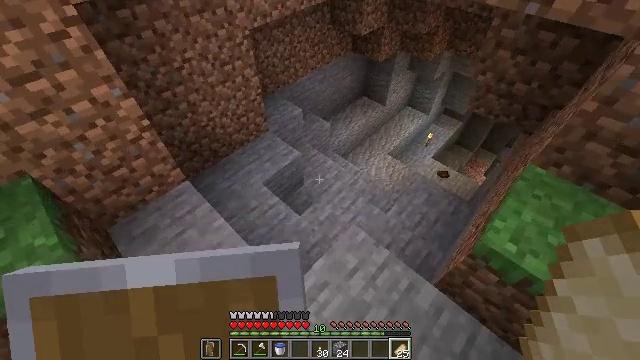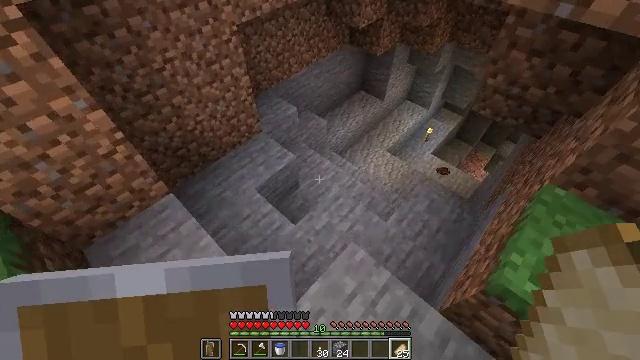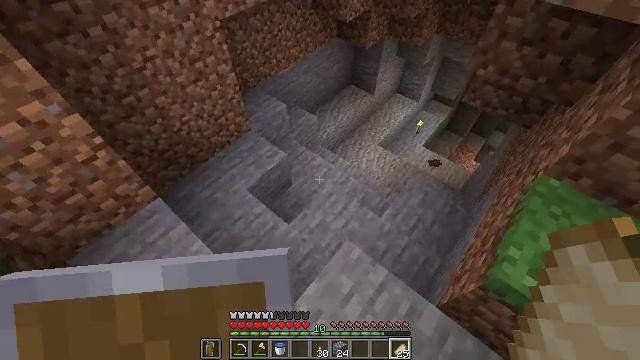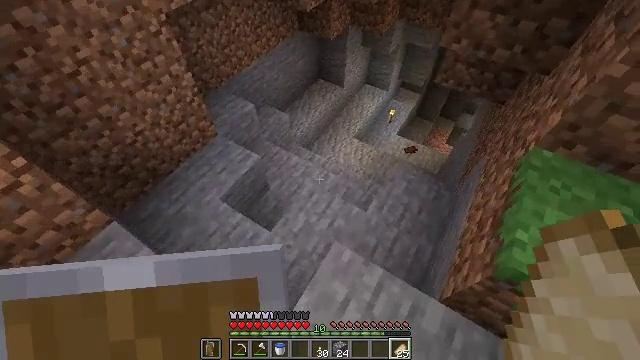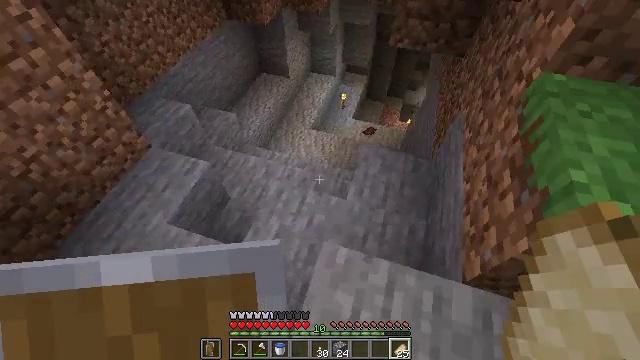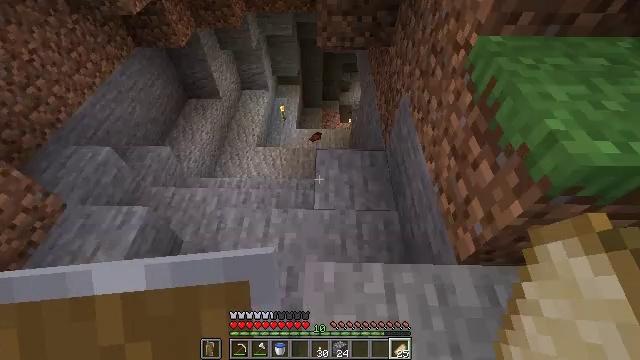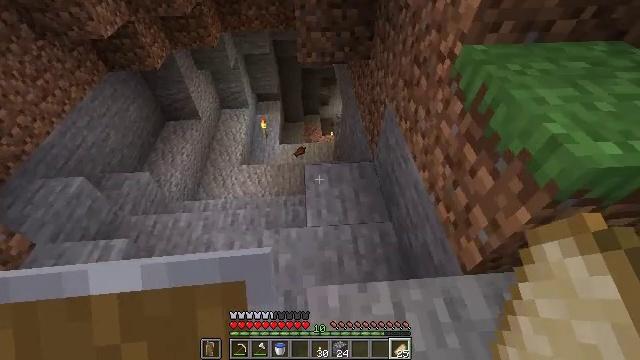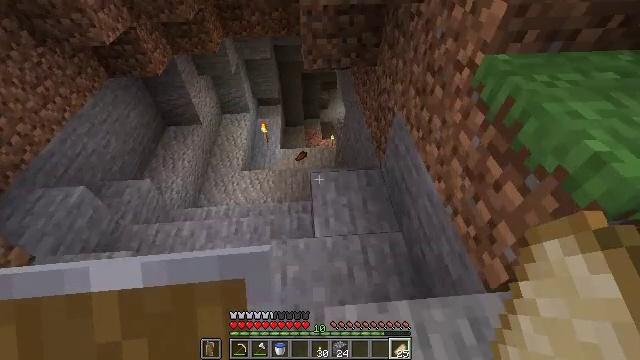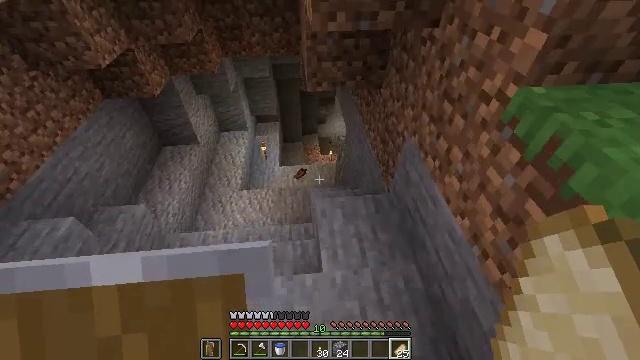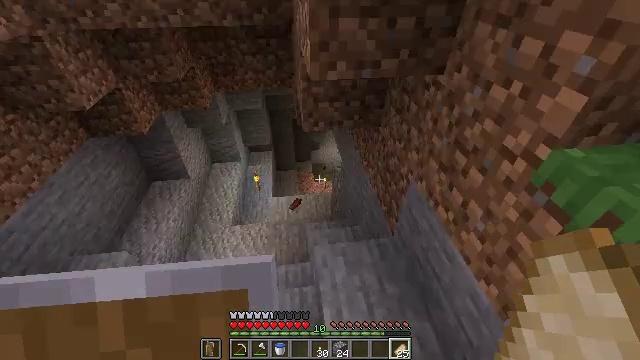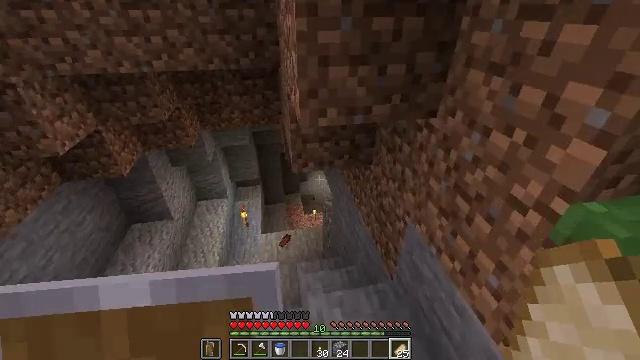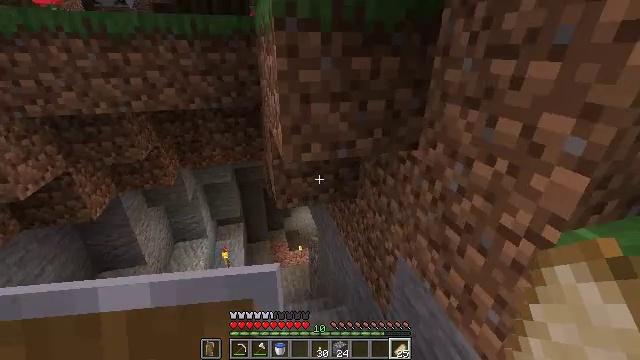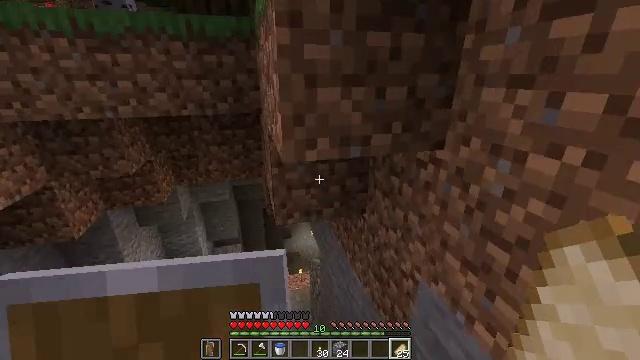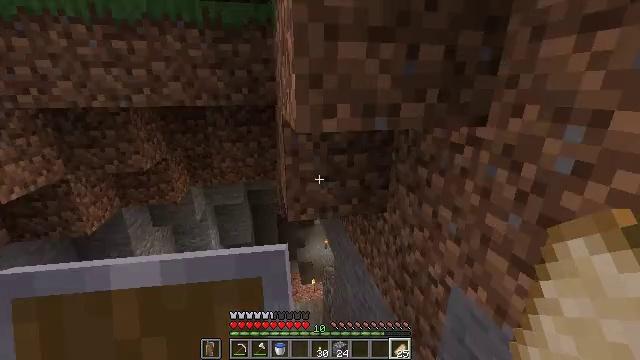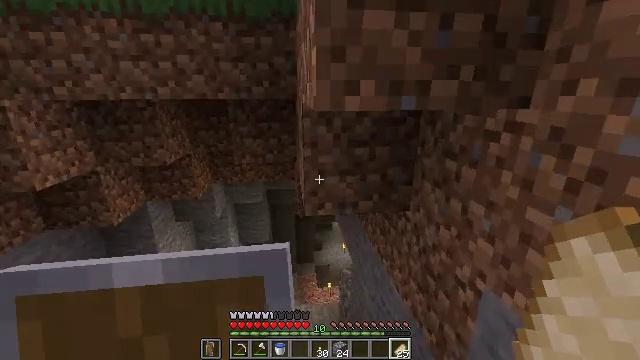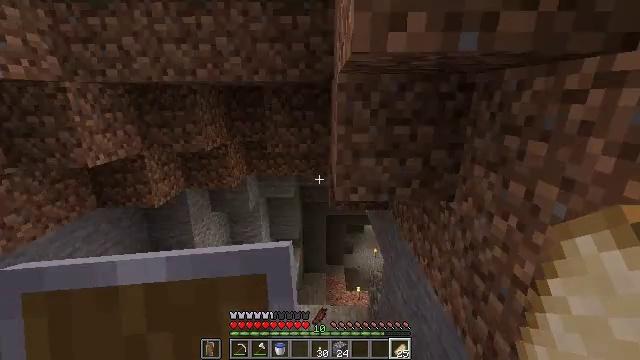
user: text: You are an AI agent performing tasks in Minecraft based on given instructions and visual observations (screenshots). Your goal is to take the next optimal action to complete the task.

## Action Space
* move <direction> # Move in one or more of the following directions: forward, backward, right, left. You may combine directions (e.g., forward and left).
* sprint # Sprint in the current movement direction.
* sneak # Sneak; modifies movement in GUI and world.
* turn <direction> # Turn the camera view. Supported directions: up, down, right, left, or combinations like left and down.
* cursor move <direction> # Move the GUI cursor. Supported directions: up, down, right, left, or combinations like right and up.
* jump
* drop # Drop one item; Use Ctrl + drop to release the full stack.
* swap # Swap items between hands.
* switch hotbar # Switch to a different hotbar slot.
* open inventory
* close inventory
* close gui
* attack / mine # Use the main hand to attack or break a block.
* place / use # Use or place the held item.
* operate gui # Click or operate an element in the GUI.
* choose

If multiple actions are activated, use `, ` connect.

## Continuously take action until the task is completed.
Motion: motion action
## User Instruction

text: Remove leather leggings from the inventory.
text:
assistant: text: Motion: move forward, turn down
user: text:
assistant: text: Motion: move forward, turn right and down
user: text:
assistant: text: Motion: move forward and move left, turn right
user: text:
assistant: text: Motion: move forward and move left, turn right
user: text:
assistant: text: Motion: move forward and move left, turn right and up
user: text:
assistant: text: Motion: move forward and move left, turn right and up
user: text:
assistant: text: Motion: move forward
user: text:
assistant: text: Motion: move forward, turn right and up
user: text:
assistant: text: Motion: move forward, turn right and up
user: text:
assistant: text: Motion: move forward, turn right and up
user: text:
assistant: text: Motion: move forward, turn right and up
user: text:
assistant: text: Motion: move forward, turn up
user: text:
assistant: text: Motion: move forward, turn left and up
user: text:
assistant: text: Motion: turn left
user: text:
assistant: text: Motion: turn left
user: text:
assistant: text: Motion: turn left, close inventory
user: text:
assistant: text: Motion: close inventory
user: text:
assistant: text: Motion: close inventory
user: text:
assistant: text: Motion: open gui
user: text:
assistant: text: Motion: no_op
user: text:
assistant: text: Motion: no_op
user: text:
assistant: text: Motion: no_op
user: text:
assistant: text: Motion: cursor move left
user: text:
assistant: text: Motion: cursor move left
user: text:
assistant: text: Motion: cursor move left and up
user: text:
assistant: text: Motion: no_op
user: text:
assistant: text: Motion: no_op
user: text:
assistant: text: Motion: no_op
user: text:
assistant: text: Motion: no_op
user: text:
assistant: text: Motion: no_op